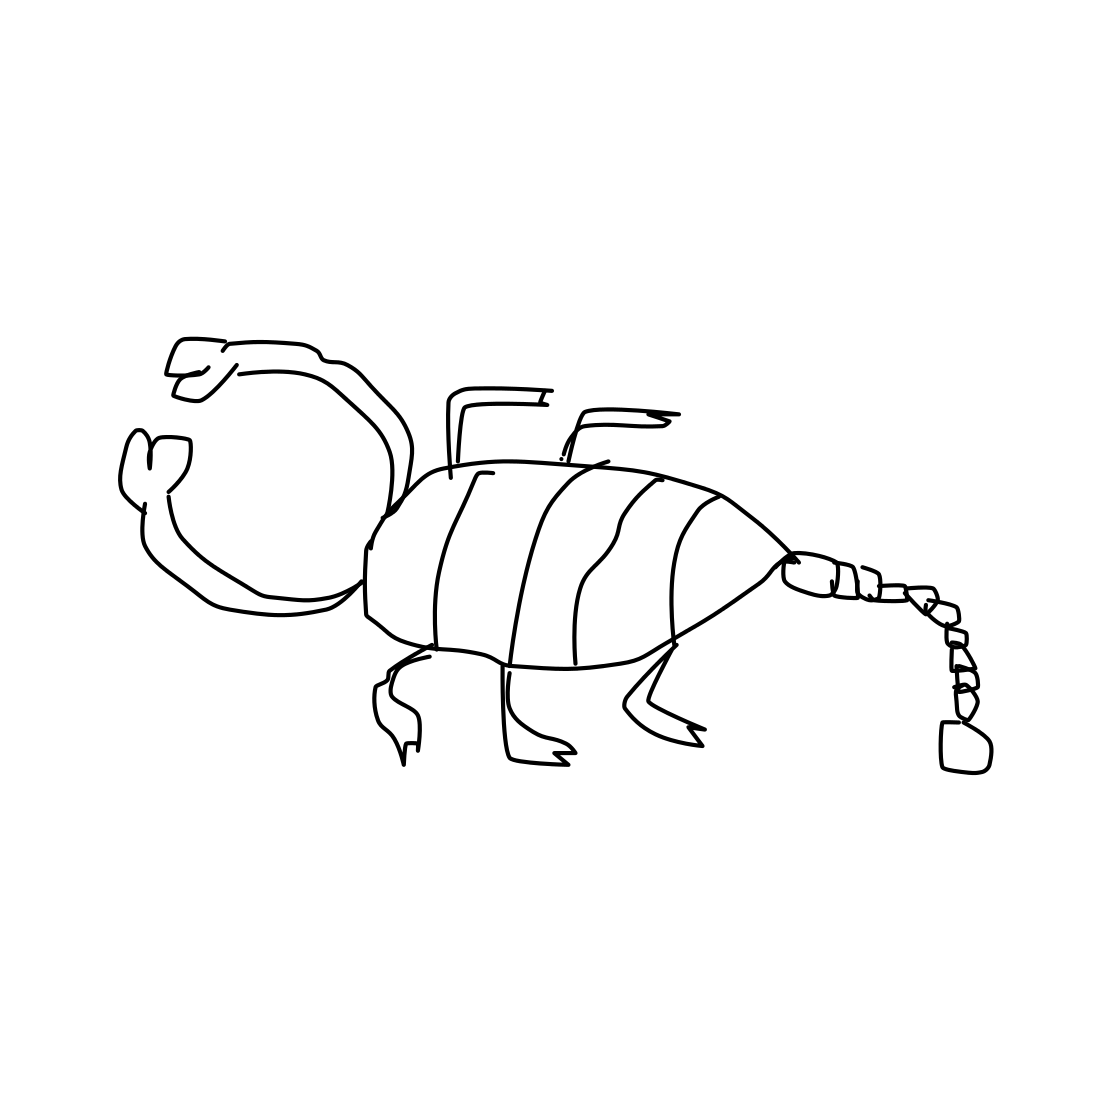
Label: scorpion